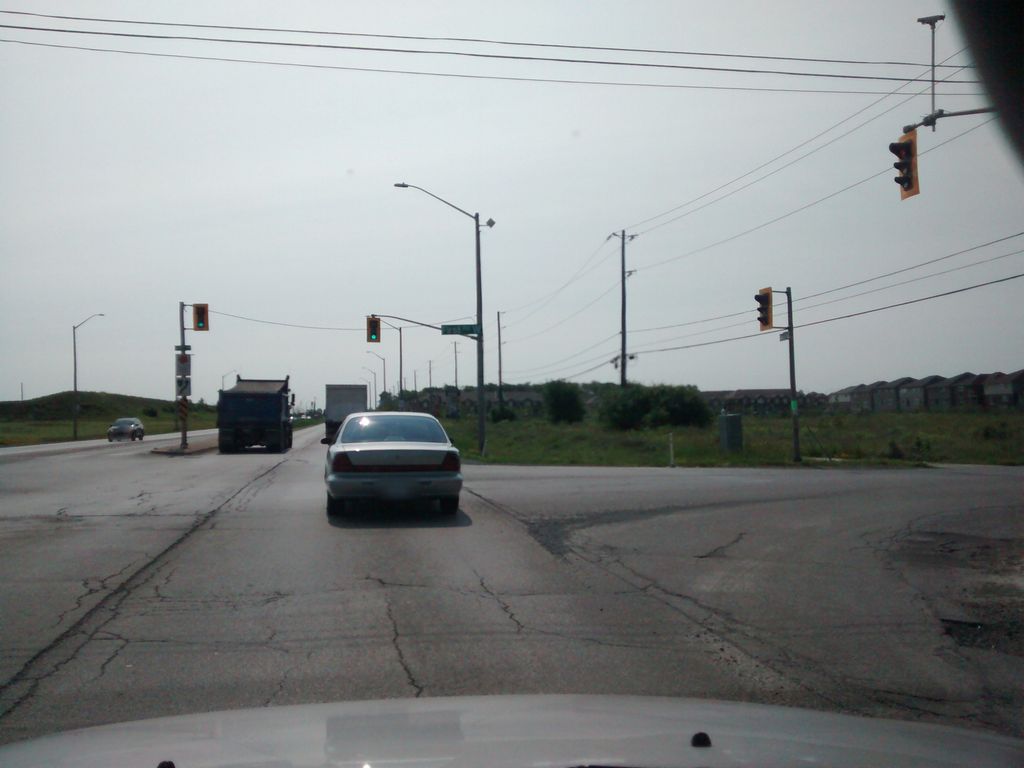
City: hamilton